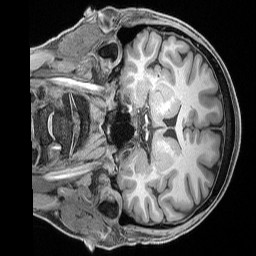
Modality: T1w
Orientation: coronal
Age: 28
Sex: male
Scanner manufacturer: siemens
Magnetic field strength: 3 T
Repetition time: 2.17 s
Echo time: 0.00169 s